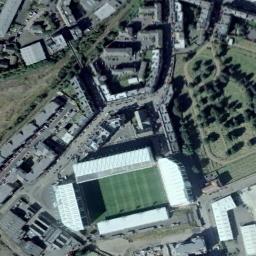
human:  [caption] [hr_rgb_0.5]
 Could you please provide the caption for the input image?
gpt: There is a baseball field between the two roads .

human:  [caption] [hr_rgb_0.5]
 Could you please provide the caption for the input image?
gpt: The stadium is on the grass next to some buildings and trees .

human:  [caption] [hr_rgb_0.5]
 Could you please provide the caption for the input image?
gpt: There are many buildings of different shapes and sizes next to the stadium .

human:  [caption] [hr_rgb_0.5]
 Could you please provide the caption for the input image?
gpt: A square gymnasium was built between the residential area and the lawn .

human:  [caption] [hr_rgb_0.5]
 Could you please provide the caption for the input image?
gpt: There are many buildings and some green trees beside the stadium .